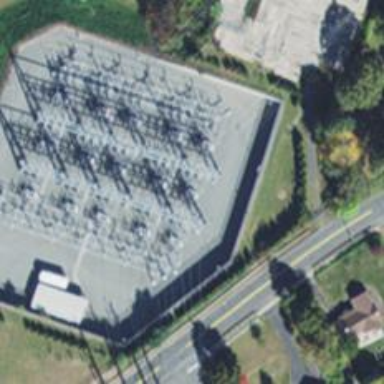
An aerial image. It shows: Switch used for power control.